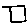
Label: square